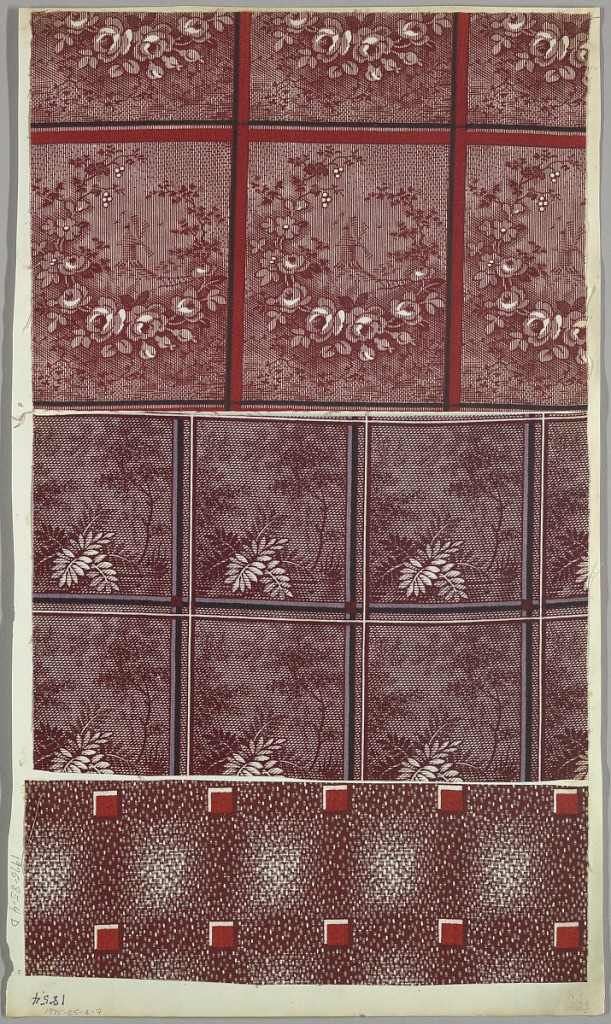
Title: Textile
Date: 19th century
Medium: printed
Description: One of seven pages from a printed fabric sample book.
Page is double-sided